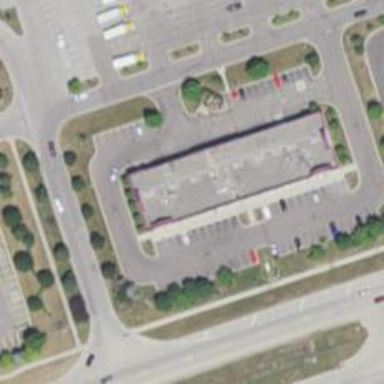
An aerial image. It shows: Post office.